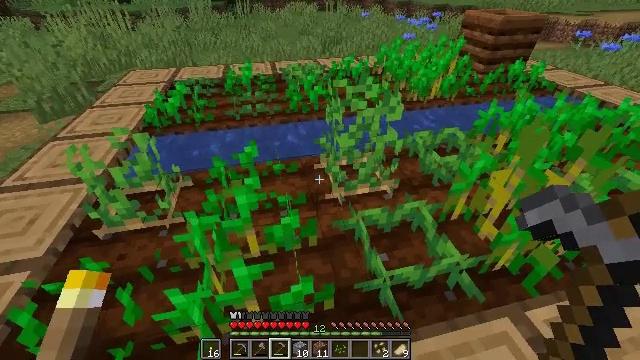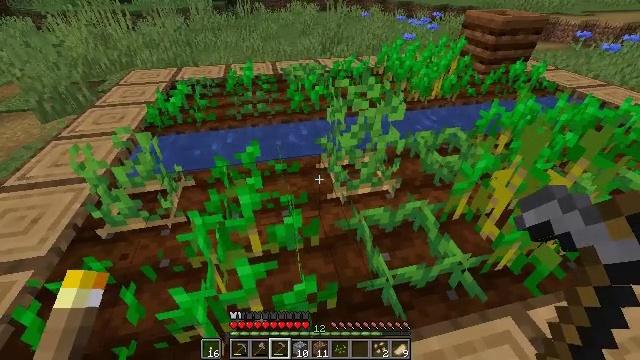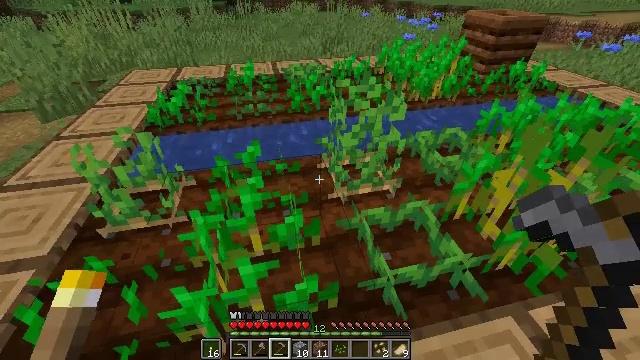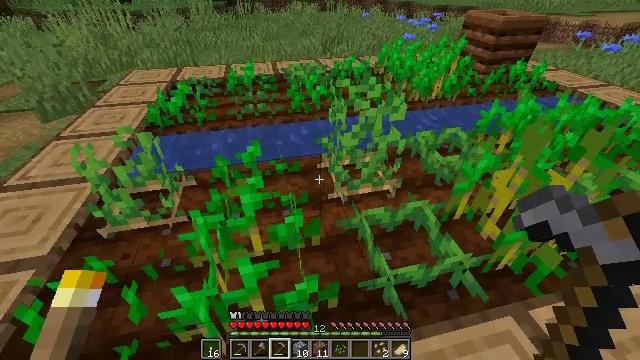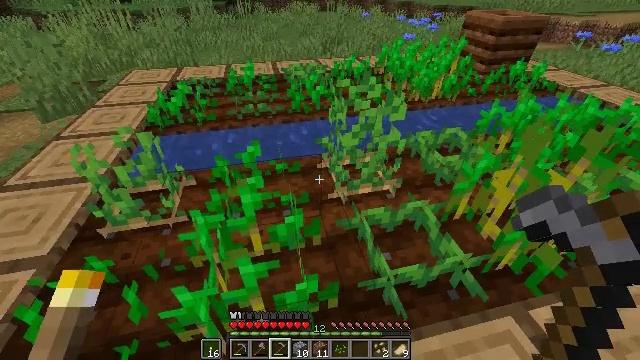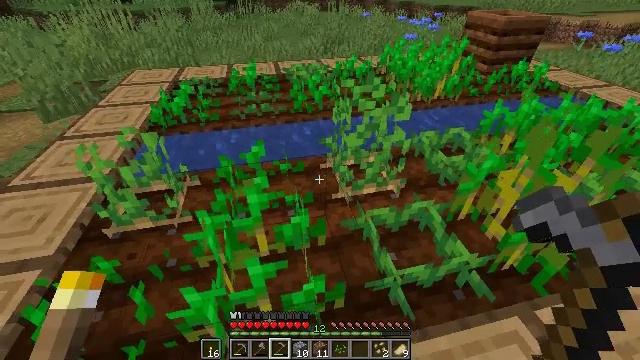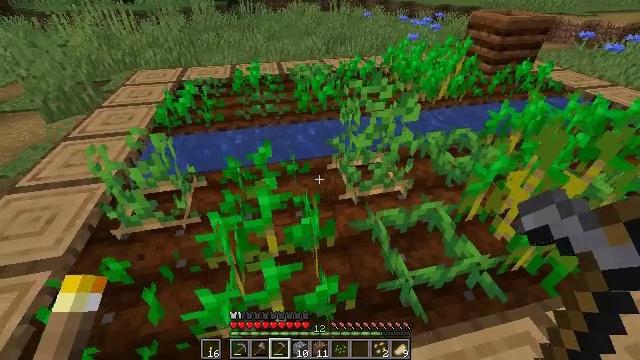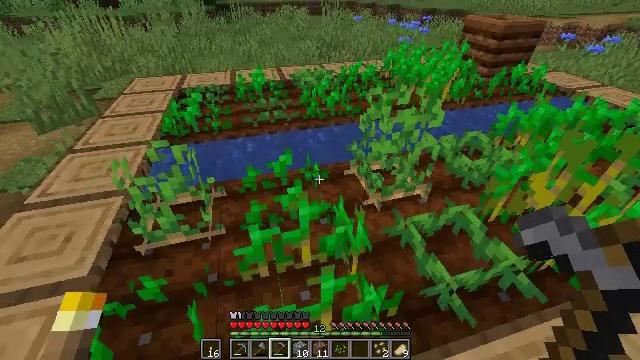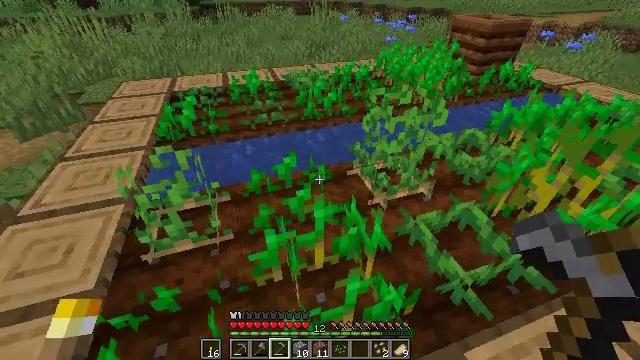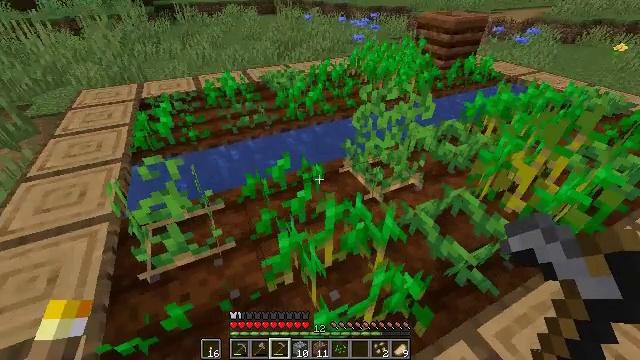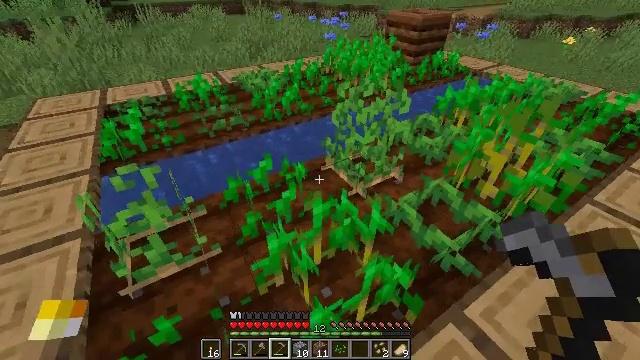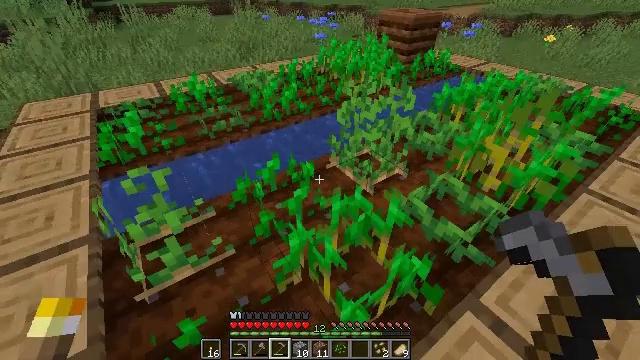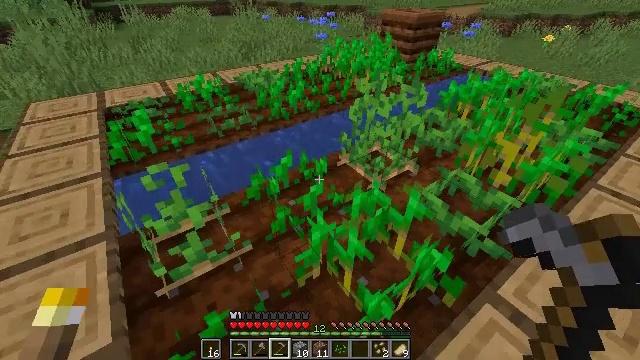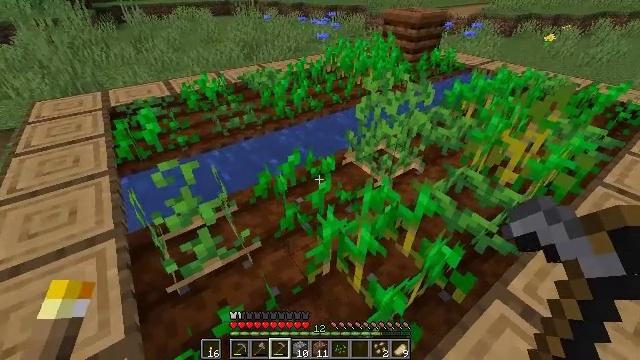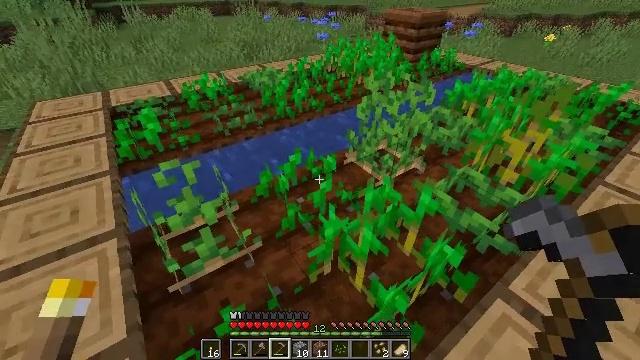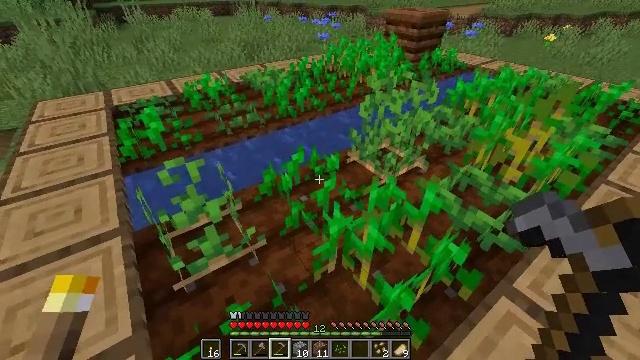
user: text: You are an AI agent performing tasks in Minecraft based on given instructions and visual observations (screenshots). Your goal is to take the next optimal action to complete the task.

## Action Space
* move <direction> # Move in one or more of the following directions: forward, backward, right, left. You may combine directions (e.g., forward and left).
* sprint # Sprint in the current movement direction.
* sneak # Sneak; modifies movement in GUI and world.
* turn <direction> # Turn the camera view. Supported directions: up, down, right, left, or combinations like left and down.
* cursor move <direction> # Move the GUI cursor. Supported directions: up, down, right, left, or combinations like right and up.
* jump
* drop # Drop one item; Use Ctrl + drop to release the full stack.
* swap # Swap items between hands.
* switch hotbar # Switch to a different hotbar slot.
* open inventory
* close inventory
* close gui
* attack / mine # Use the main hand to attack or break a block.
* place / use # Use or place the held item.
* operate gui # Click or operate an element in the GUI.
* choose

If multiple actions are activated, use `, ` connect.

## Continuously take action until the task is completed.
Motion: motion action
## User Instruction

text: Break the potato plant to gather potatoes.
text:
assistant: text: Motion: no_op
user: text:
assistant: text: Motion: no_op
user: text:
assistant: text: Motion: no_op
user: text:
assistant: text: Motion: no_op
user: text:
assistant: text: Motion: move left
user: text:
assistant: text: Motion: move left
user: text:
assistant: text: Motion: move left, turn right
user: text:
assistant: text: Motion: move left, turn right
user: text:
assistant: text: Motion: move left, turn right
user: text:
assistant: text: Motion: move left, turn right
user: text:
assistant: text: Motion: turn right
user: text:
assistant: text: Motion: no_op
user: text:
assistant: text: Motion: no_op
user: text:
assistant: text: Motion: no_op
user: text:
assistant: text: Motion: no_op
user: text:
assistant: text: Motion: no_op
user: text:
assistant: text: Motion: no_op
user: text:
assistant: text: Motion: no_op
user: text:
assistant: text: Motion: no_op
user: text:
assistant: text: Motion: no_op
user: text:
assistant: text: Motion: turn right and up
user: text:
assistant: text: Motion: open inventory
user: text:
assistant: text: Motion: open inventory
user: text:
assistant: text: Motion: open inventory
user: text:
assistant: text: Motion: no_op
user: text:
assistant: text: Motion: no_op
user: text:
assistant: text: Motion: no_op
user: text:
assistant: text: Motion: no_op
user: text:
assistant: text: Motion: no_op
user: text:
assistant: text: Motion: no_op